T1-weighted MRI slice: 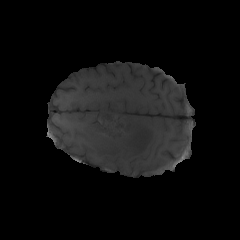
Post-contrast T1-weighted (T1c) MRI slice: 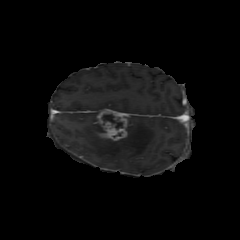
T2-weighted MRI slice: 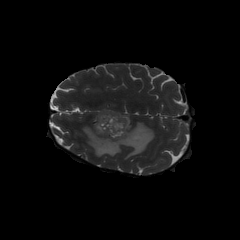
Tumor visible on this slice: yes